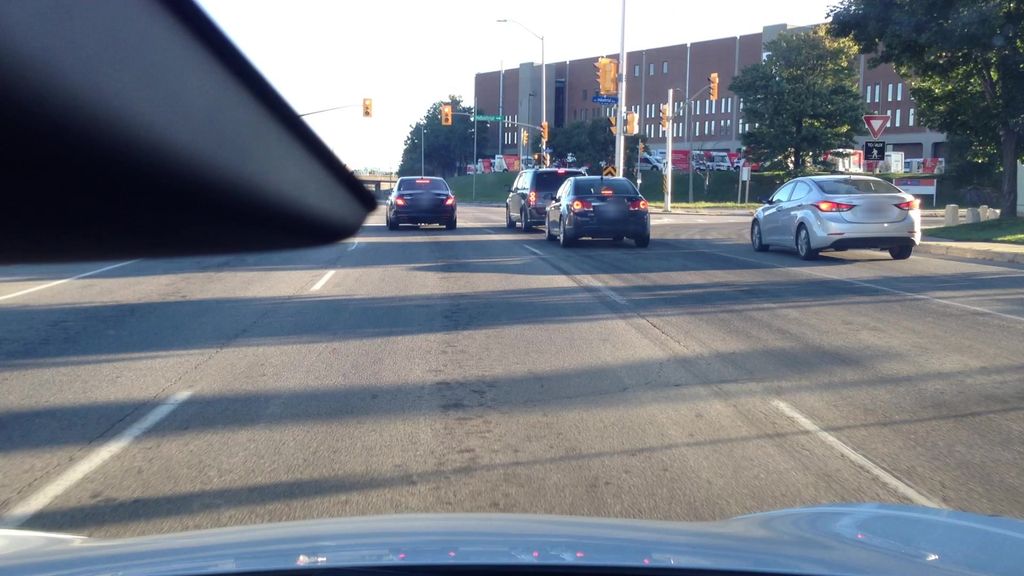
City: ottawa-gatineau